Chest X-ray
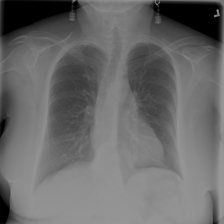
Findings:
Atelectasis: negative
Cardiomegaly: negative
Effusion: negative
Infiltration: negative
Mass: negative
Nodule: negative
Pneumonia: negative
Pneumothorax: negative
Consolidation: negative
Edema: negative
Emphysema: negative
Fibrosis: negative
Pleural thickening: negative
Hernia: negative